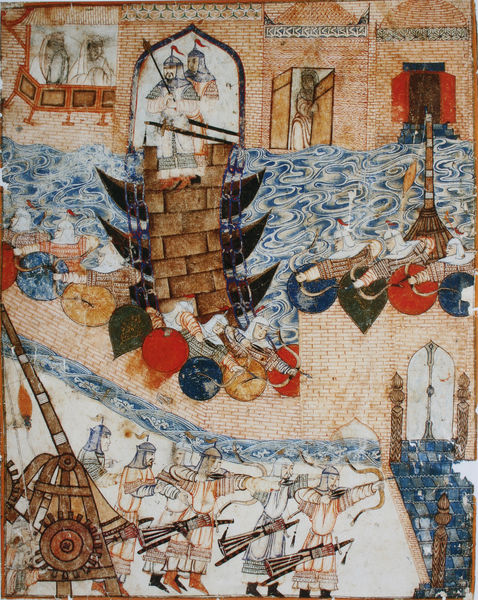
Titel: Eroberung von Bagdad durch die Mongolen 1258
Standort: Berlin
Institution: Staatsbibliothek Preußischer Kulturbesitz, Orientabteilung
Schlagwörter: angriff, blau, gemälde, kampf, kämpfer, meer, wasser, weiß, fluss, frauen, gelb, grün, ocker, ufer, bunt, fenster, holz, tür, zeichnung, gebäude, haus, rot, schloss, beige, flächig, malerei, ornament, teppich, architektur, stehen, steine, häuser, brücke, gewässer, kanal, hochwasser, boot, boote, turm, balkon, japan, schiff, wellen, papier, bogen, mauer, ziegel, grafik, graphik, läden, figuren, krieg, schlacht, treppe, lanze, soldaten, gobelin, wandmalerei, aufgang, stufen, tor, bögen, wände, eingang, fugen, schild, gerüst, buch, burg, orient, orientalisch, palast, festung, mauerwerk, asien, attacke, illustration, schilder, schwert, waffen, überfall, soldat, waffe, helm, ritter, kämpfen, rüstung, fries, gemäuer, portal, sims, helme, arabisch, harem, harnisch, gesims, spitzbogen, mauern, gewehr, kampfszene, mittelalter, krieger, malerie, graben, armbrust, gewehre, indien, schleuder, miniatur, köcher, pfeil, wachen, türkei, waser, pfeile, schutz, abwehr, bogenschütze, schilde, geäude, wassergraben, zugbrücke, verteidigung, wehrturm, buchmalerei, schützen, islamisch, persisch, ziegelmauern, samurai, simultandarstellung, manuskript, mongolen, belagerung, pfeil und bogen, bogenschützen, steinschleuder, ponton, einang, katapult, zusammengebunden, sturmangriff, einnehmen, asiaitsch, bildseite, mauerwerkt, islamischer bogen